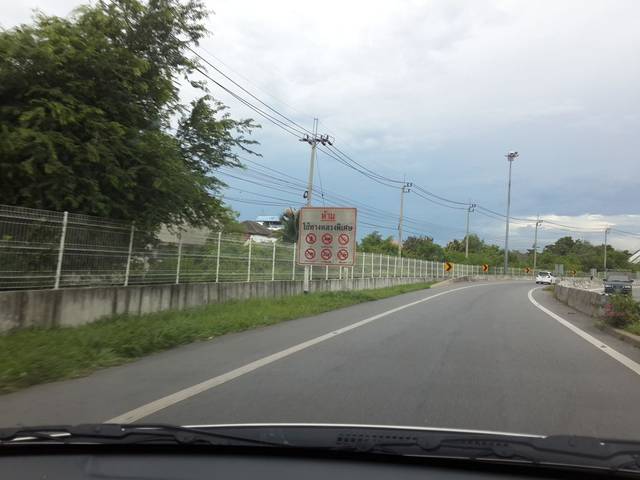
Region: Thailand
Coordinates: 13.782, 100.689